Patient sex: M
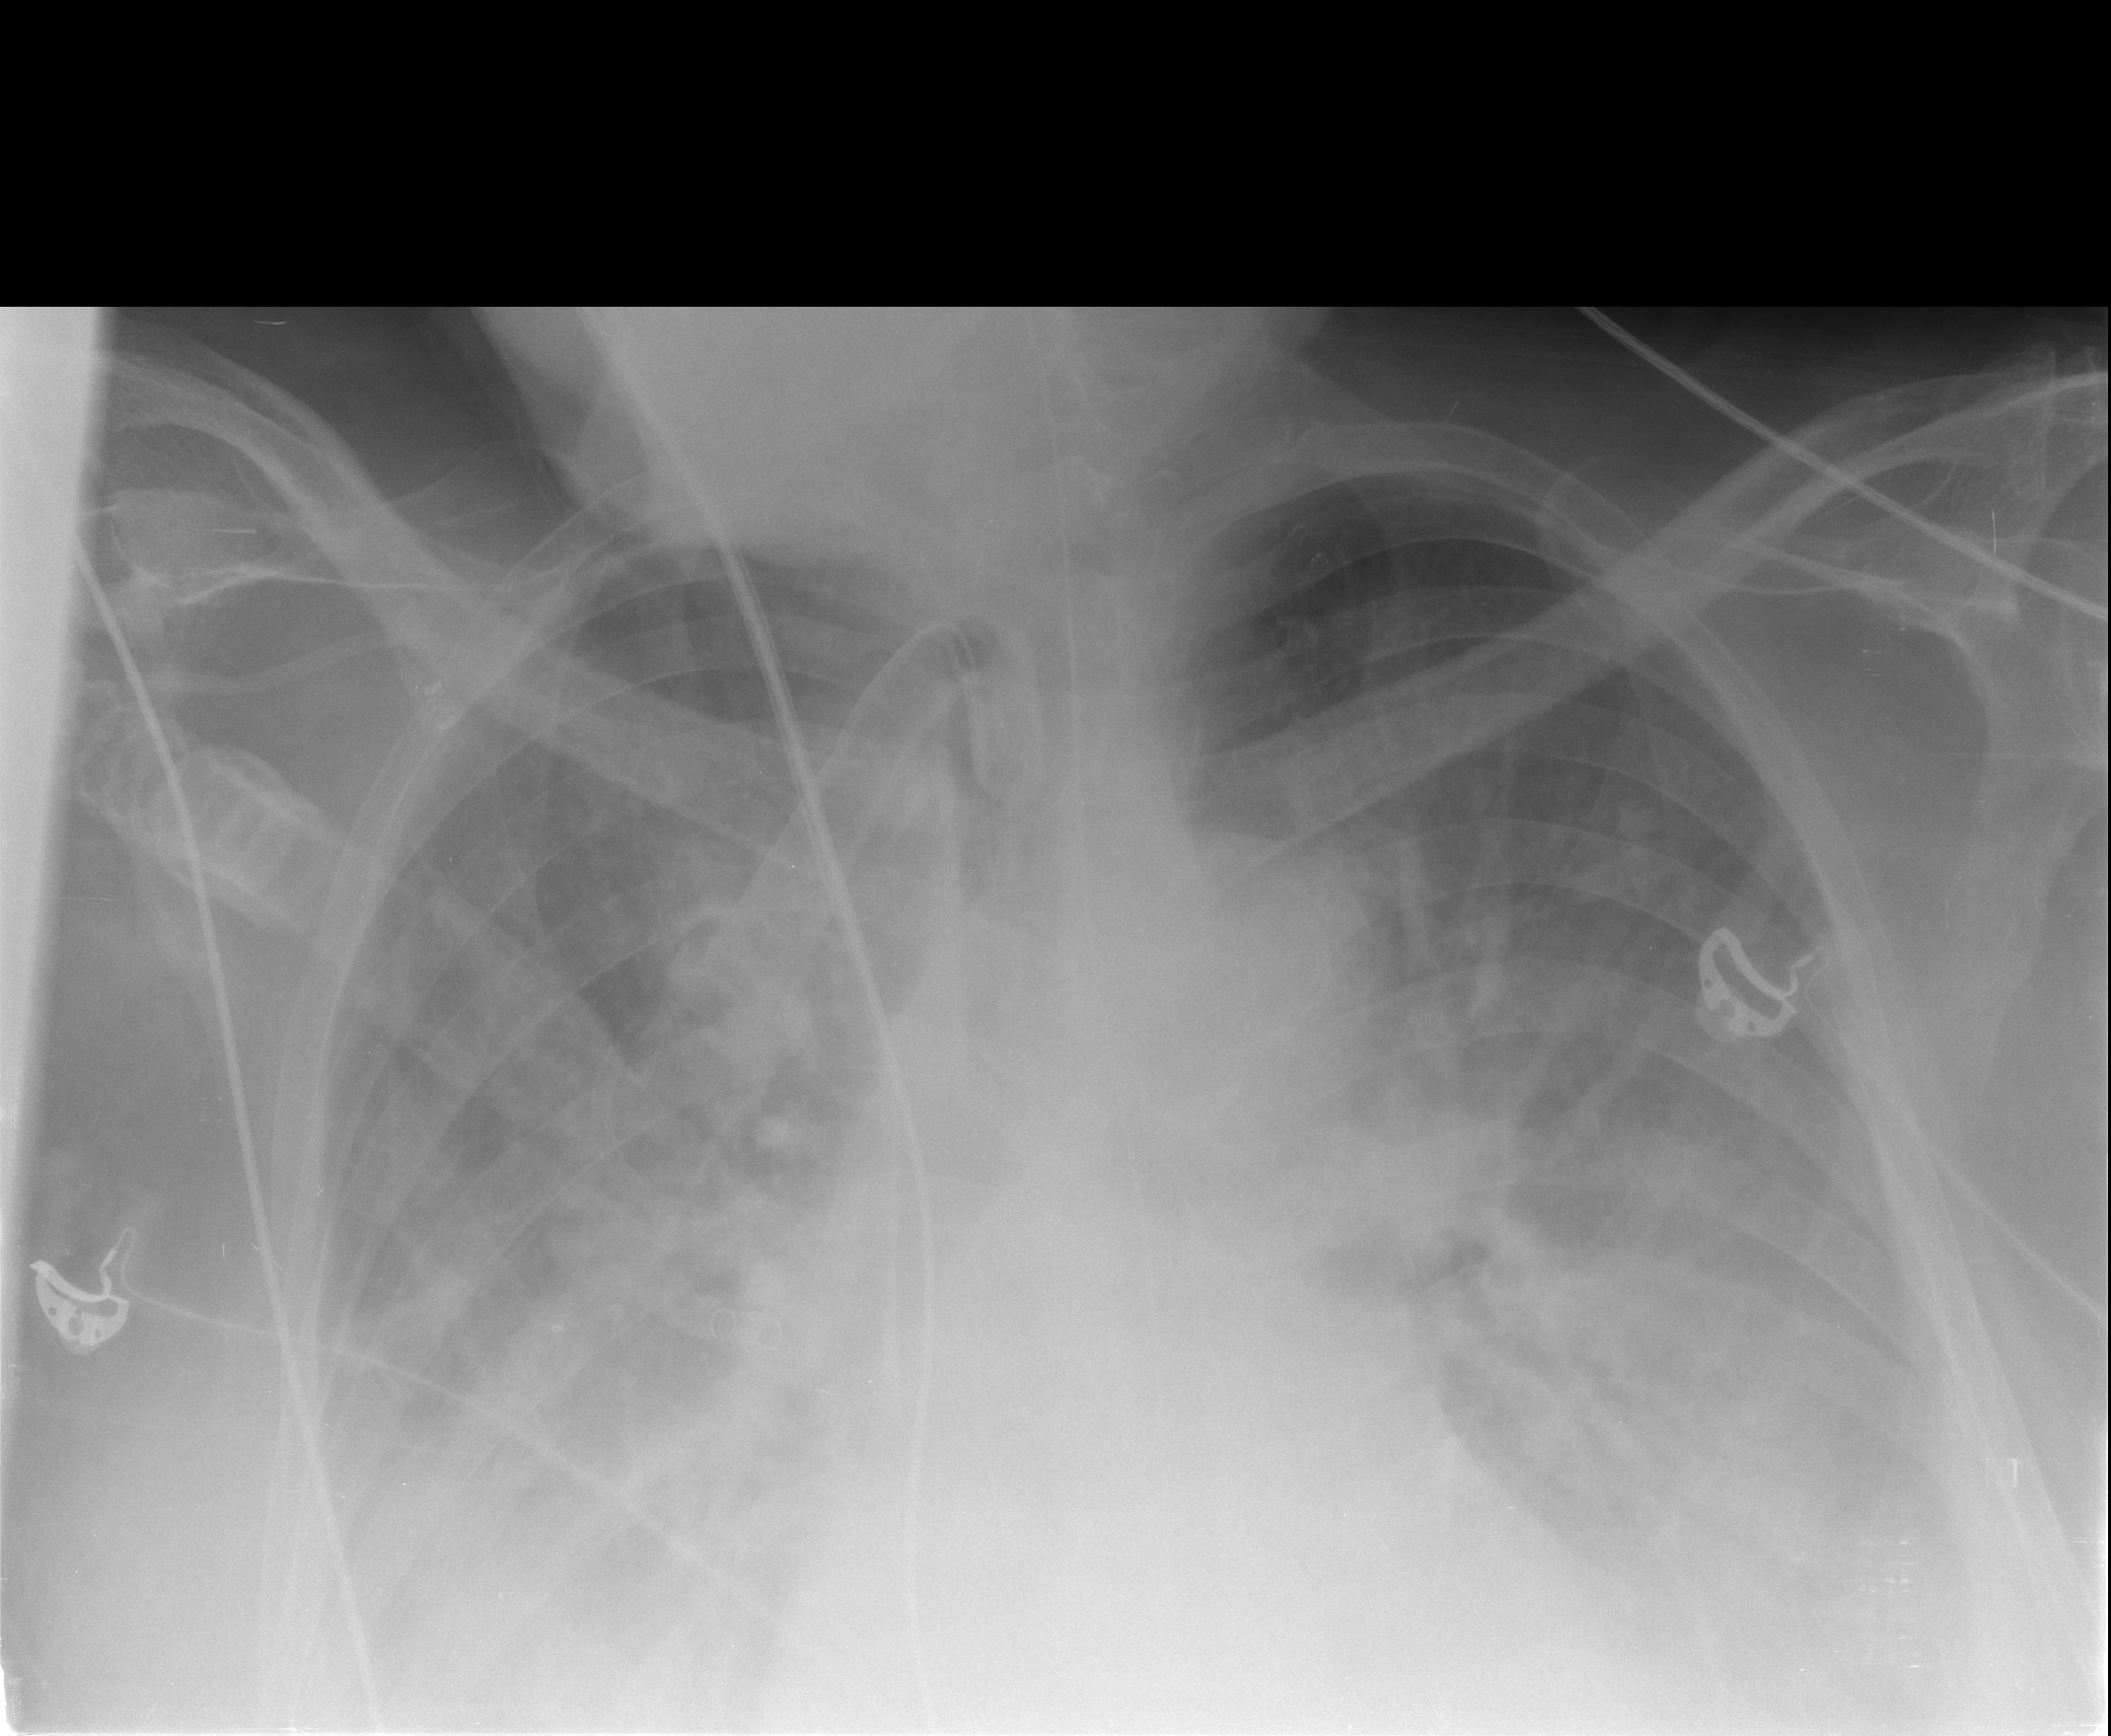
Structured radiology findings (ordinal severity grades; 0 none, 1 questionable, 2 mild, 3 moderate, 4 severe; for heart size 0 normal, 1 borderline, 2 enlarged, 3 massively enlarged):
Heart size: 1
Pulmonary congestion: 3
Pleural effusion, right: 3
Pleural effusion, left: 3
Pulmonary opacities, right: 3
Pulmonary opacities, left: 3
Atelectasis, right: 3
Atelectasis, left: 3